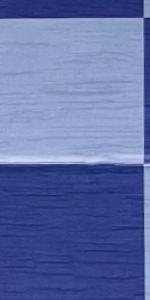
Label: Empty